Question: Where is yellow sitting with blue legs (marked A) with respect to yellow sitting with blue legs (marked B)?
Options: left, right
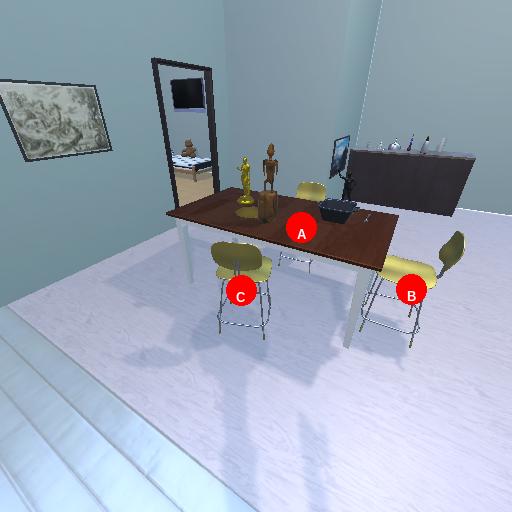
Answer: left